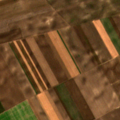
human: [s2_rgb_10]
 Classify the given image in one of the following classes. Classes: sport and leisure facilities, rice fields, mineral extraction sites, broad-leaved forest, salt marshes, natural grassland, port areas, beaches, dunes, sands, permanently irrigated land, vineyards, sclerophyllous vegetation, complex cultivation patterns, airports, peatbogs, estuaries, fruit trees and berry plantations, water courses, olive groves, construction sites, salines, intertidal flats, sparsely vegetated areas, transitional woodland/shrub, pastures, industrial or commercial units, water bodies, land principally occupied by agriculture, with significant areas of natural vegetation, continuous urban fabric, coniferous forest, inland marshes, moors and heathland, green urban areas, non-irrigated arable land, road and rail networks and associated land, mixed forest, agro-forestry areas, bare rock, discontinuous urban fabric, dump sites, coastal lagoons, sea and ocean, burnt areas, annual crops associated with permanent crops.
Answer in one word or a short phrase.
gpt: non-irrigated arable land